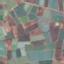
Land use / land cover class: PermanentCrop